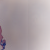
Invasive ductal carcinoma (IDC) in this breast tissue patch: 0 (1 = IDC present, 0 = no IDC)